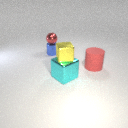
small blue metal cylinder behind large cyan metal cube